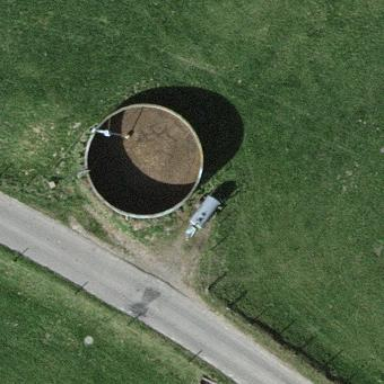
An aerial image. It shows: Storage tank with man-made structure.